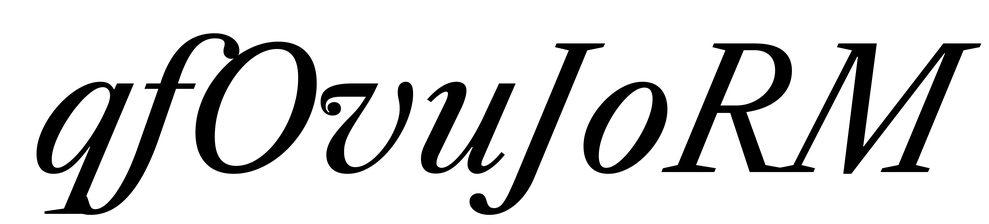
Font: LibreCaslonText-Italic_Italic